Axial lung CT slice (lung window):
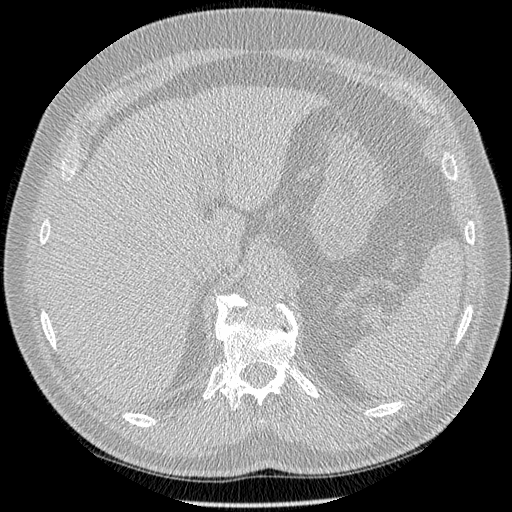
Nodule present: no